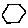
Label: hexagon